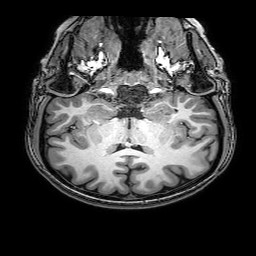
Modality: T1w
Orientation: sagittal
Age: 21
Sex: female
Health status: healthy